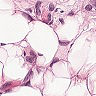
Metastatic tissue present: yes